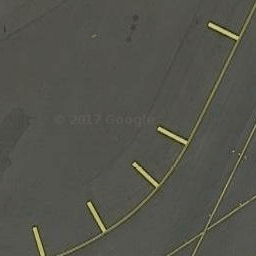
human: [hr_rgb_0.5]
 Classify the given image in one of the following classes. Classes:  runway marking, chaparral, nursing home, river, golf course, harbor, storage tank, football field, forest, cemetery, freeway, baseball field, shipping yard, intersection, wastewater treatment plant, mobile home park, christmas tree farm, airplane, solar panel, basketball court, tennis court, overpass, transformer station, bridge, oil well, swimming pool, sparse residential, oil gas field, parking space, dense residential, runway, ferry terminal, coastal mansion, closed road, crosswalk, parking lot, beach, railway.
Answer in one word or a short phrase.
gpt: runway marking